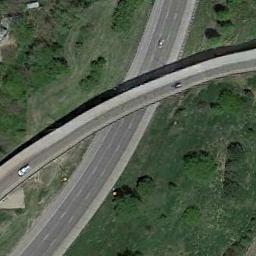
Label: overpass